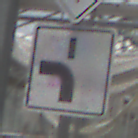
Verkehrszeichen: VerlaufVorfahrtsstrasse5
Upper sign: Vorfahrtsstrasse
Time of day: Midday
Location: Roofed (Special)
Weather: Overcast
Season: NotSpecified
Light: Natural